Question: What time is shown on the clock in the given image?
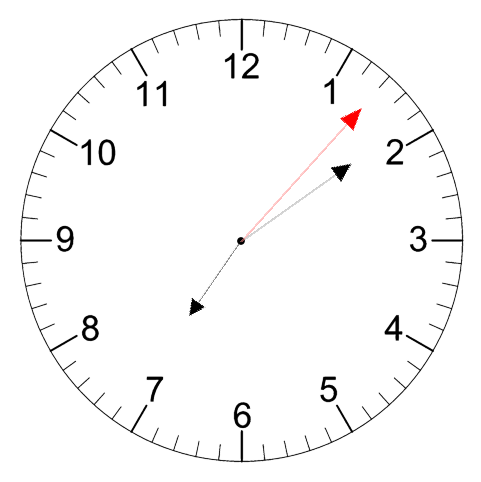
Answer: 07:09:07